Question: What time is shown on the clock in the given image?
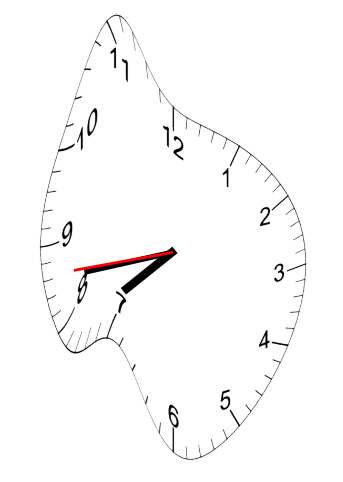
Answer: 07:42:43